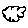
Label: cloud